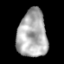
Tissue: lung
Cell type: Epithelial cells
Senescence score: 0.1309
Nuclear area (px): 1371
Mean DAPI intensity: 174.154